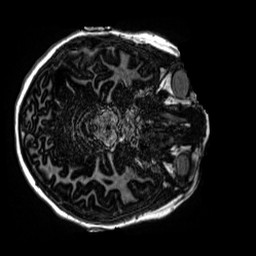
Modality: MP2RAGE
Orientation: axial
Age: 10
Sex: female
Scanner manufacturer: siemens
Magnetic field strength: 3 T
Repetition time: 4 s
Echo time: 0.00299 s